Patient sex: M
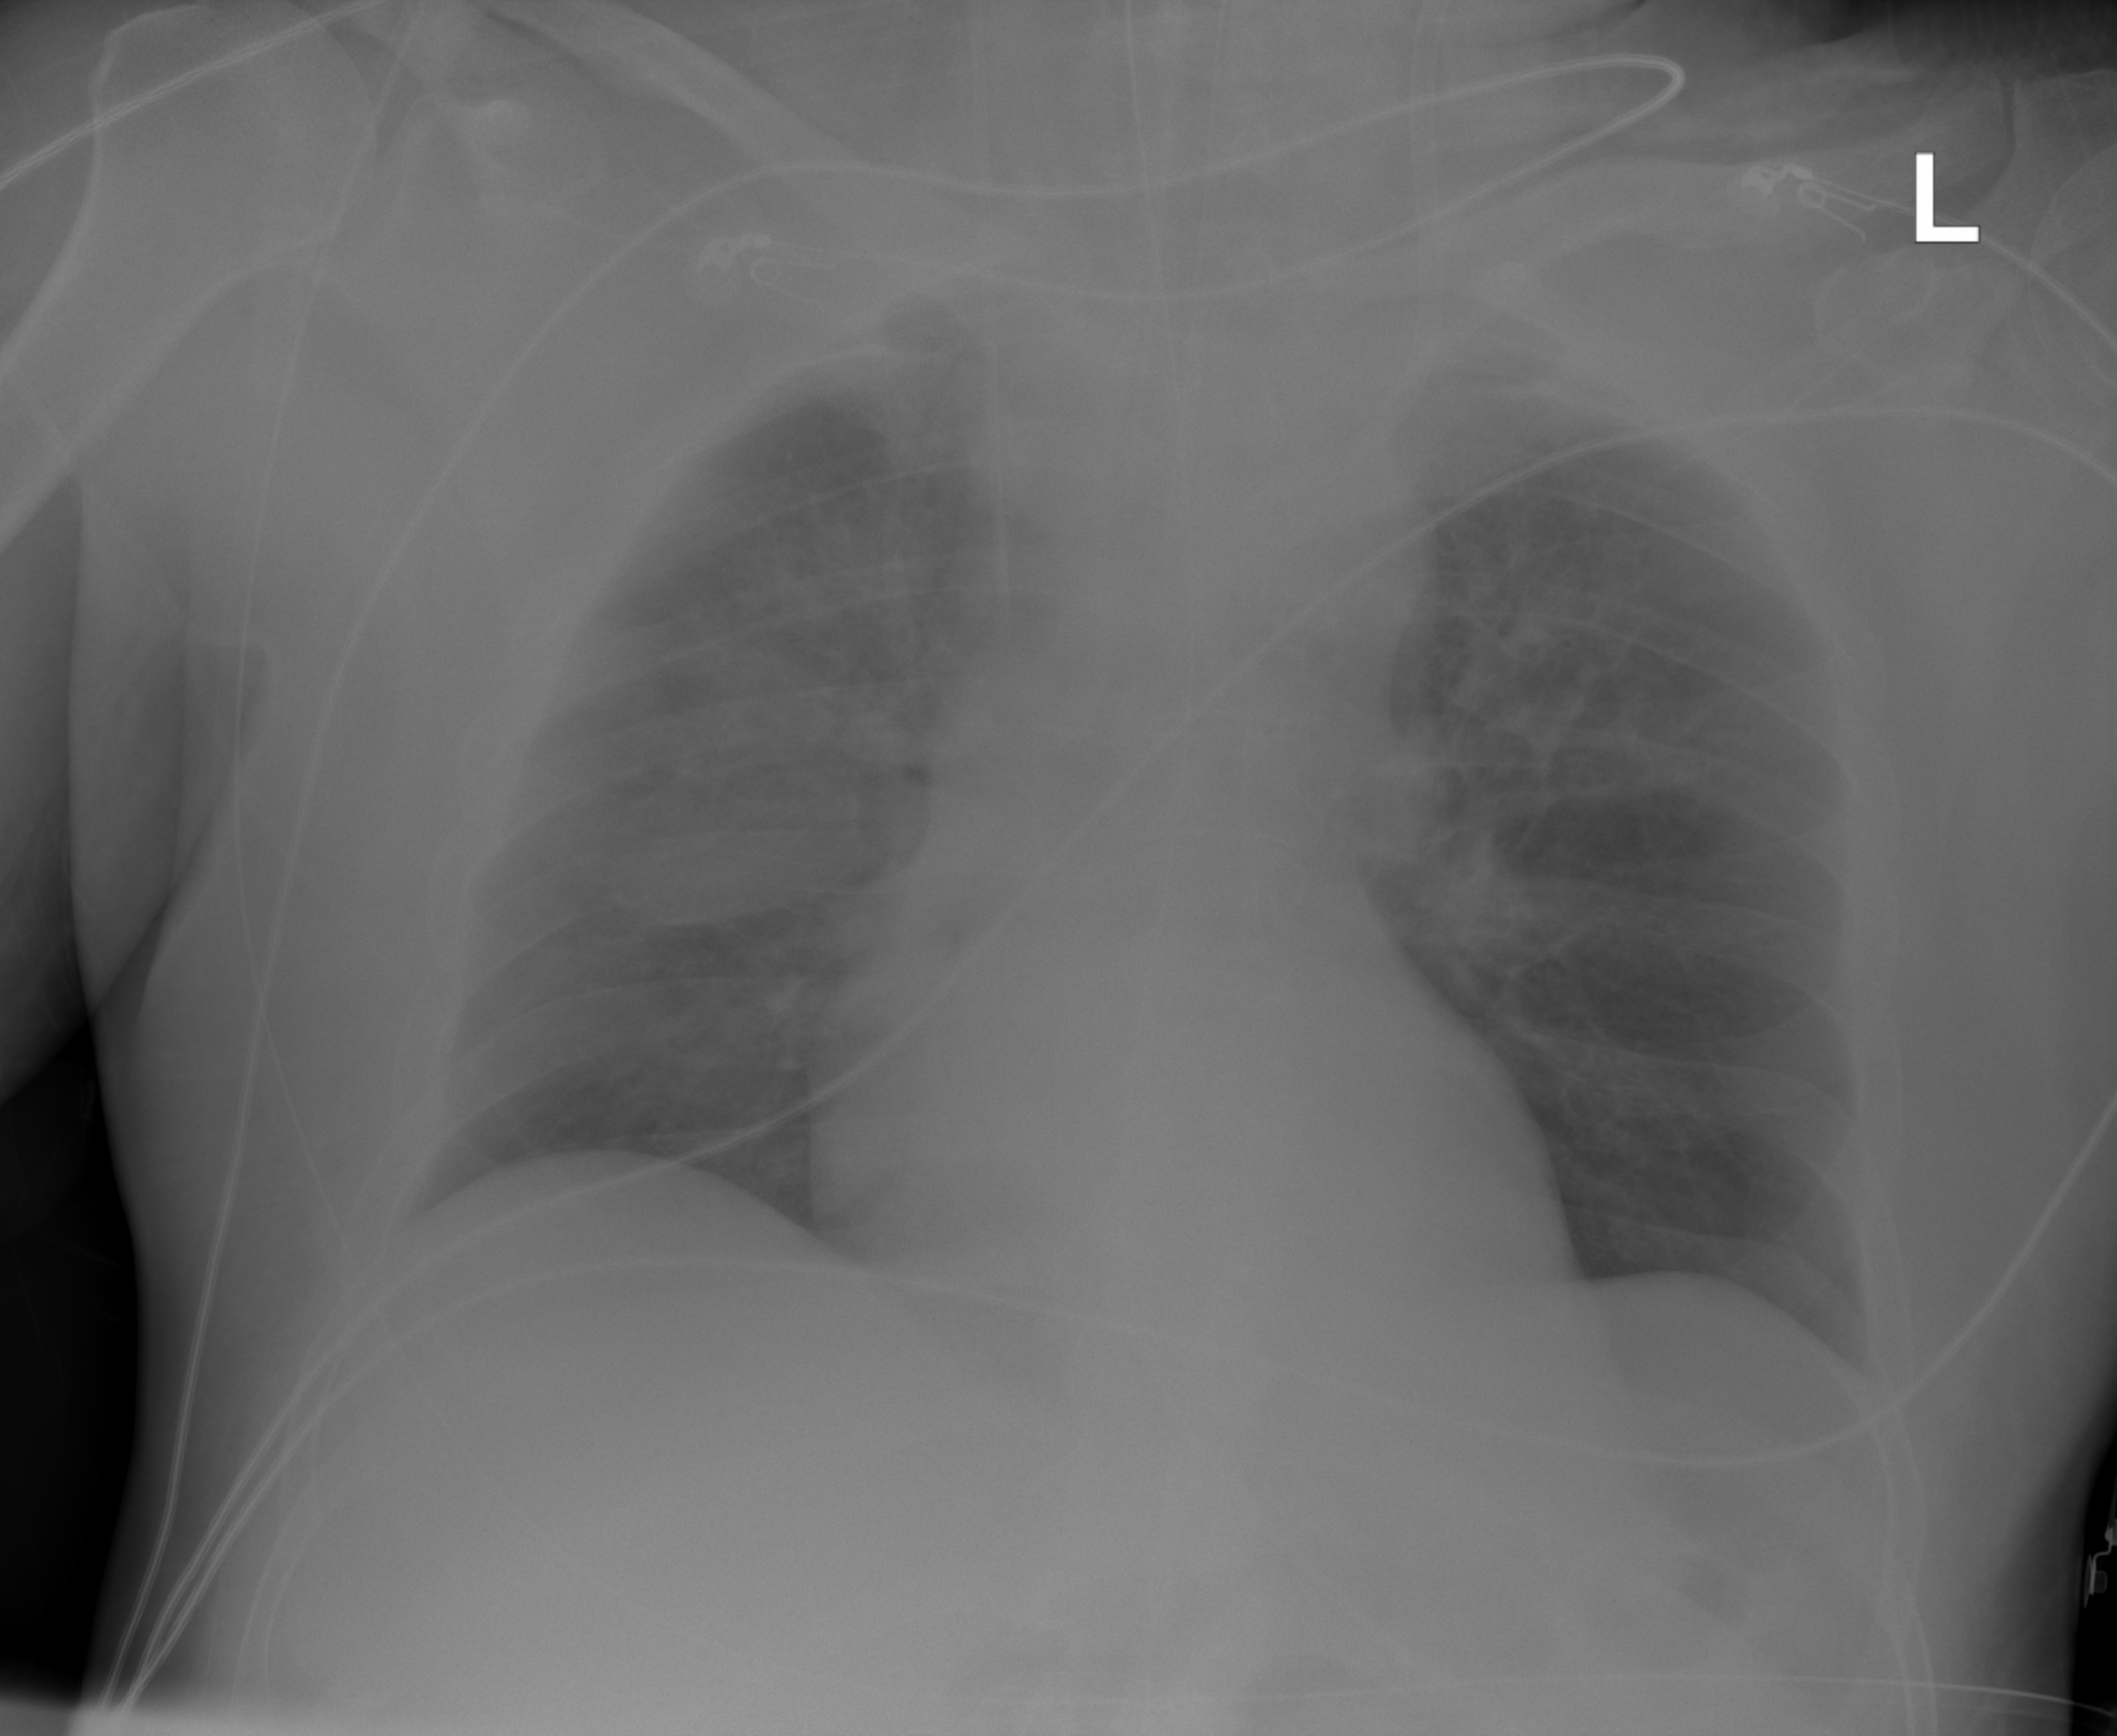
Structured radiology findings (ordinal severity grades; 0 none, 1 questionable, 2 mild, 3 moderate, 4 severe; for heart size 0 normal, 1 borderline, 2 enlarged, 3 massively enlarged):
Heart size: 0
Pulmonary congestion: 1
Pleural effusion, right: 0
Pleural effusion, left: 0
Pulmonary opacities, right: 0
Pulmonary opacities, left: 0
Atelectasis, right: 0
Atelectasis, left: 0